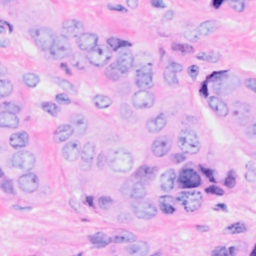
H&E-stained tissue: Breast